Question: I want to design central control timer with php and any other client side script.

the basically things that need to keep in mind is that : timer will be visible on my website,so may be hundred of user are currently logged in to my website. Now whenever admin the timer on the same point it should reflect to all the client machine. so basic is need to keep timing all the machine.
I have used client side (<URL>
and in background I am .
but the problem is its .
some time time gape between two machine is marked.so how to implement it?
code:
'''
$('#shortly').countdown({until: shortly,
onExpiry: liftOff, onTick: watchCountdown});
$('#shortlyStart').click(function() {
shortly = new Date();
shortly.setSeconds(shortly.getSeconds() + 5.5);
$('#shortly').countdown('option', {until: shortly});
});
function liftOff() {
alert('We have lift off!');
}
function watchCountdown(periods) {
$('#monitor').text('Just ' + periods[5] + ' minutes and ' +
periods[6] + ' seconds to go');
}
'''
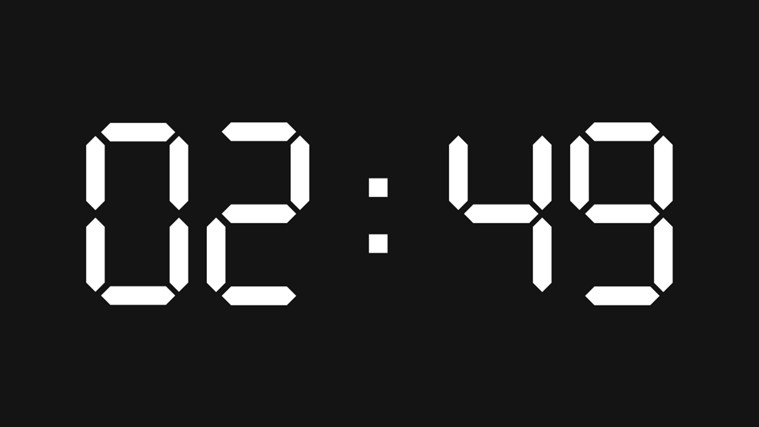
Answer: '''
<?php
$year=htmlspecialchars($_GET['year']);
$month=htmlspecialchars($_GET['month']);
$day=htmlspecialchars($_GET['day']);
$hour=htmlspecialchars($_GET['hour']+2);//NBNBNB the +2 changes according to YOUR timezone.
$minute=htmlspecialchars($_GET['minute']);
$second=htmlspecialchars($_GET['second']);
$timestring=$year.":".$month.":".$day.":".$hour.":".$minute.":".$second;
echo $timestring."<br/>";
$filename = 'timerserver.php';
$file = fopen($filename, 'w');
rewind($file);
fwrite($file,"<?php
");
fwrite($file, "header('Content-Type: text/event-stream');
");
fwrite($file, "header('Cache-Control: no-cache');
");
fwrite($file, "header('connection:keep-alive');
");
fwrite($file, "\$starttime="$timestring";
");
fwrite($file, "echo "data:{\$starttime}\n\n";
");
fwrite($file, "ob_flush();");
fwrite($file,"flush();");
fwrite($file,"sleep(3);");
fwrite($file,"?>
");
fflush($file);
ftruncate($file, ftell($file));
fclose($file);
flush();
?>
'''
timer.php. This file receives the finish time and updates the displayed time.
'''
<html>
<header>
</header>
<body>
<script>
var source = new EventSource("timerserver.php");
var mystarttime="00:00";
source.onmessage = function(event)
{
mystarttime=event.data;
};
setInterval(function () {test(mystarttime)}, 1000);
function test(intime)
{
var timestring=intime;
var split = timestring.split(':');
var currentdate=new Date();
var finishtime=new Date(split[0],split[1]-1,split[2],split[3],split[4],split[5],0);
var timediff=new Date(finishtime-currentdate);
var year=timediff.getUTCFullYear();
var minutes=timediff.getUTCMinutes();
var seconds=timediff.getUTCSeconds();
var currentMinutes = ("0" + minutes).slice(-2);
var currentSeconds = ("0" + seconds).slice(-2);
if (year<1970)
{
document.getElementById("result").innerHTML="Time is up"
}
else
document.getElementById("result").innerHTML = currentMinutes+":"+currentSeconds;
}
</script>
<div id="result">Fetching time...</div>
</body>
</html>
'''
timerform.php . One method of updating the time.
'''
<?php
echo "<b>NB : Time is in UTC Timezone</b><br/><hr/>";
date_default_timezone_set("UTC");
$currentdatetime=date("Y-m-d H:i:s");
$year=date("Y");
$month=date("m");
$day=date("j");
$hour=date("H");
$minute=date("i");
$second=0;
echo $currentdatetime."<hr/>";
?>
<form action="timerreset.php" method="GET">
Year <input name="year" value="<?php echo $year;?>"/><br/>
Month <input name="month" value="<?php echo $month;?>"/><br/>
Day <input name="day" value="<?php echo $day;?>"/><br/><br/>
Hour <input name="hour" value="<?php echo $hour;?>"/><br/>
Minute <input name="minute" value="<?php echo $minute+1;?>"/><br/>
Second <input name="second" value="<?php echo $second;?>"/><br/>
<input type="submit"/>
</form>
<?php
flush();
?>
'''
, Use UTC time to cater for different clients in different timezones.
I have the above code working on both my localhost (Windows) and at SouthCoastHosting (Linux), so let me know if you have any problems.
To use it open a tab to southcoasthosting.com/timer/timerform.php and another tab to southcoasthosting.com/timer/timer.php. Use the timer form to change the finish time and you will see the time chage in timer.php. Due to the nature of EventSource there will always be at best a 3 second delay before updating the timer. Depending on your clients connection speed to the server there may be further delays. I chose to send a finish time so that the client will not lag due to these delays.
I hope that all makes sense. Let me know otherwise.